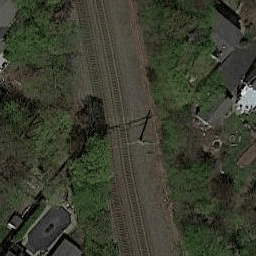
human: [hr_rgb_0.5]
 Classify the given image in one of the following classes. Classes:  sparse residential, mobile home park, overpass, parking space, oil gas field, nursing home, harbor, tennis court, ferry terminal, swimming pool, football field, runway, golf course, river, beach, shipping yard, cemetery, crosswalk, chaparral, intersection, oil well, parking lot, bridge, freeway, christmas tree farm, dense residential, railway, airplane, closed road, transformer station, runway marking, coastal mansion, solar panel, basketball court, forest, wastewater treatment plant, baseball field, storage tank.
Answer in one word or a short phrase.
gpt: railway